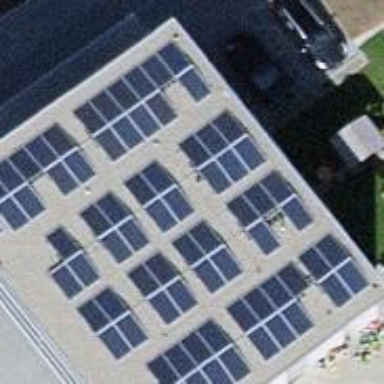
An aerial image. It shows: Solar power generator using photovoltaic panels.